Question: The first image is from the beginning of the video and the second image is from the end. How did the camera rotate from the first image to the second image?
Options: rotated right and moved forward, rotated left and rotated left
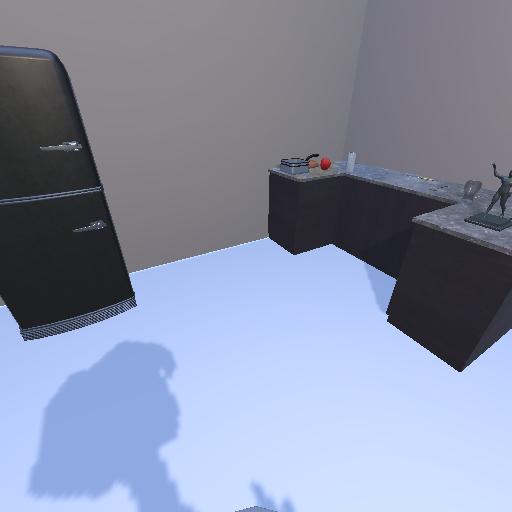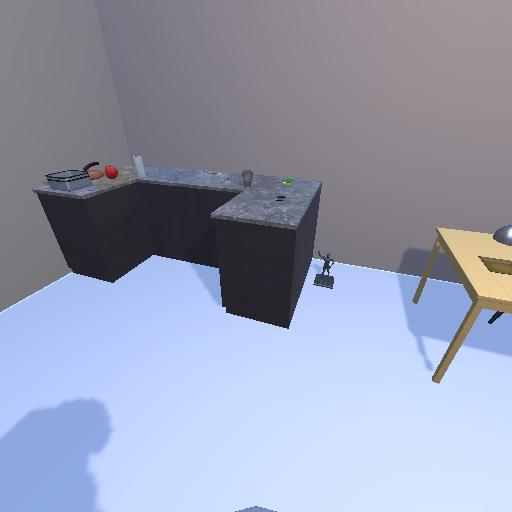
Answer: rotated right and moved forward